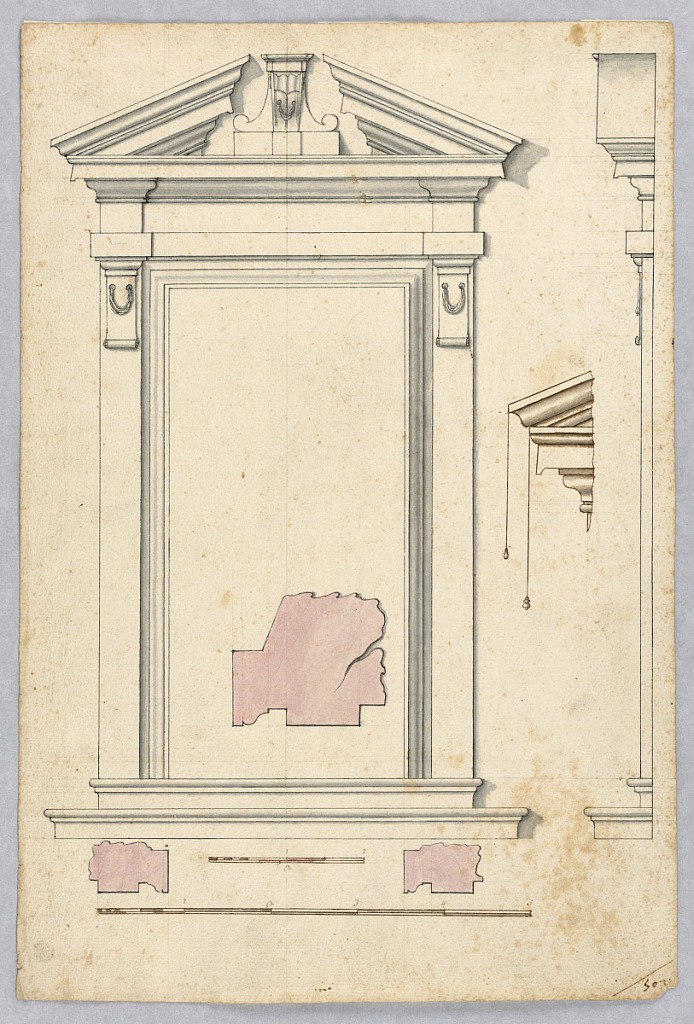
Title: Project for a Window
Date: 1725–1750
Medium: Pen and brown ink, brush and gray, pink and brown wash, races of graphite on off-white laid paper
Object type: Drawing
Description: Elevation with detail of pediment. Two scales.